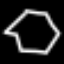
Label: octagon